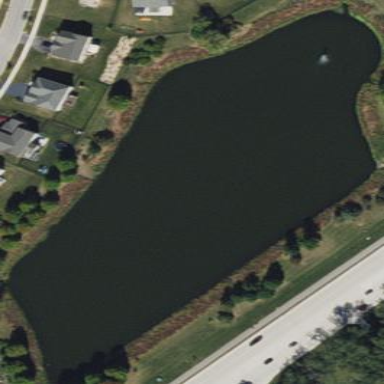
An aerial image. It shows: Serene pond surrounded by nature.